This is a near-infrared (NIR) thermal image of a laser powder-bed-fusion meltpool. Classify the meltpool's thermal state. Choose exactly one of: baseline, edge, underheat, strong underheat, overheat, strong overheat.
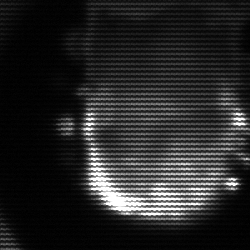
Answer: baseline